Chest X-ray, PA view. Patient: 27 years old, sex F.
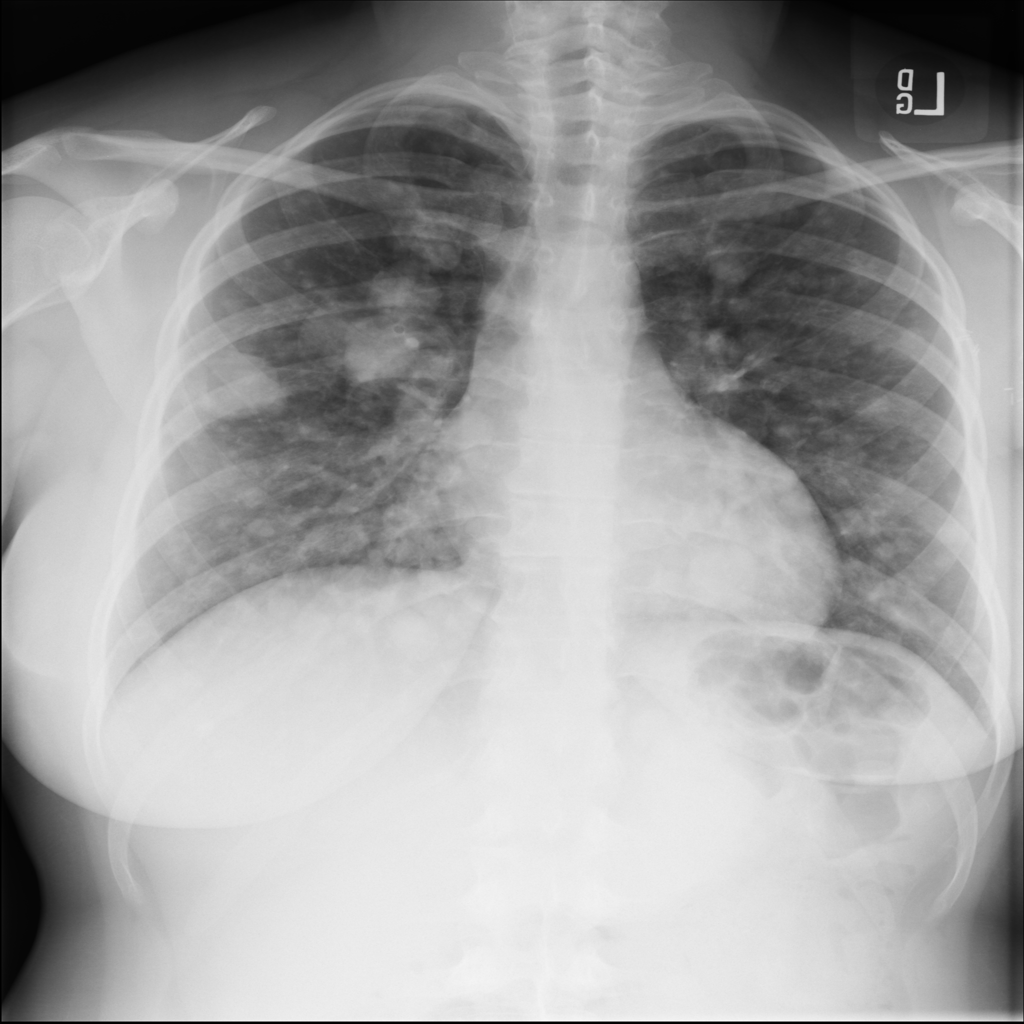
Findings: Mass, Nodule